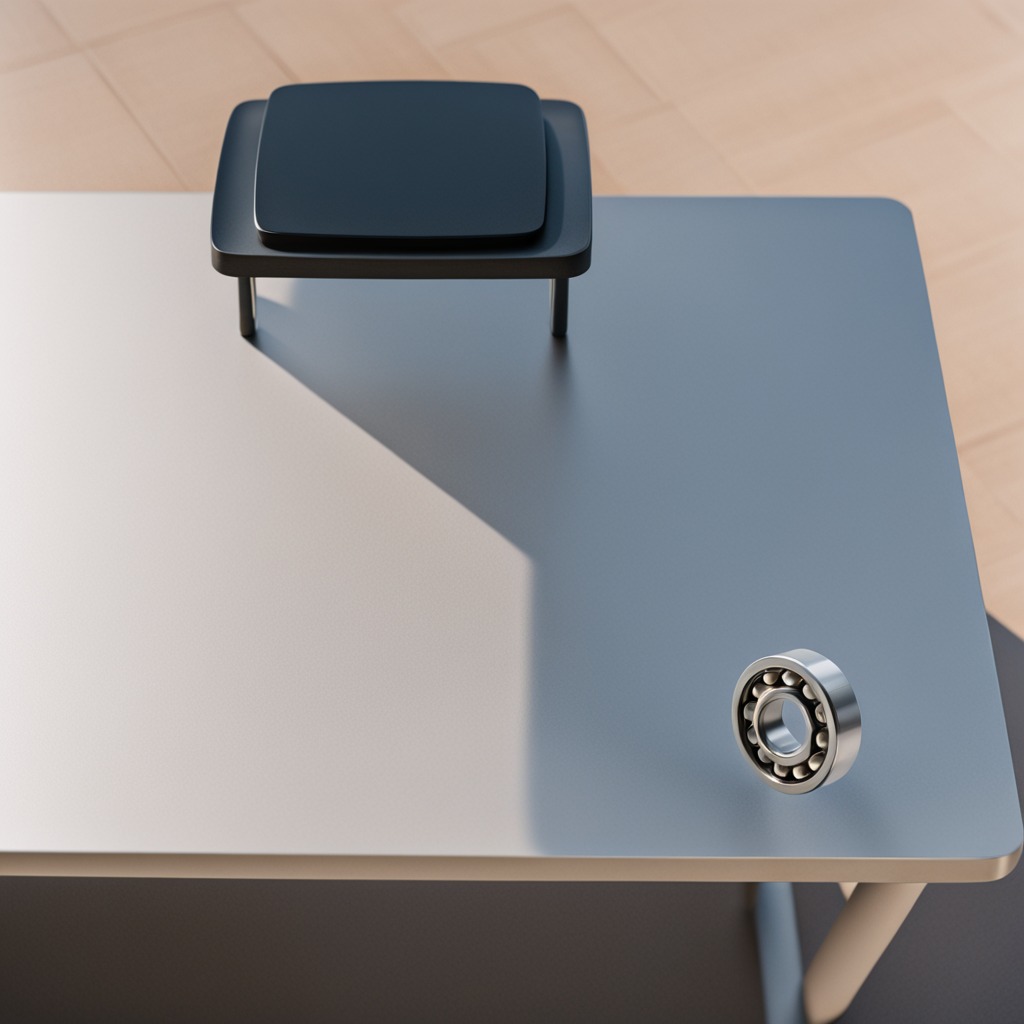
A metal ball bearing is lying on a clean utility table in a temporary outdoor tool station.